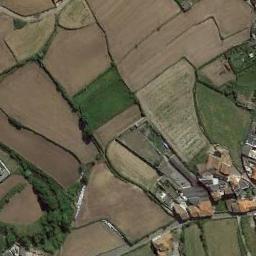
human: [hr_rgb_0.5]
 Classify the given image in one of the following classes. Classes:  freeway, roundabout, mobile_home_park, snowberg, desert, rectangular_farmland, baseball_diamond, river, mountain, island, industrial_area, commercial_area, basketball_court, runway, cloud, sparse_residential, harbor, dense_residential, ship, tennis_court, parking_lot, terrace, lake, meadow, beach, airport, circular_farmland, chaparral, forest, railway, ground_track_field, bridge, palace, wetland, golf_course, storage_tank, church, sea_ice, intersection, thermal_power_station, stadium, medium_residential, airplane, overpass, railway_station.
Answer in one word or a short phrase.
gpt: terrace